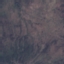
Land use / land cover: HerbaceousVegetation